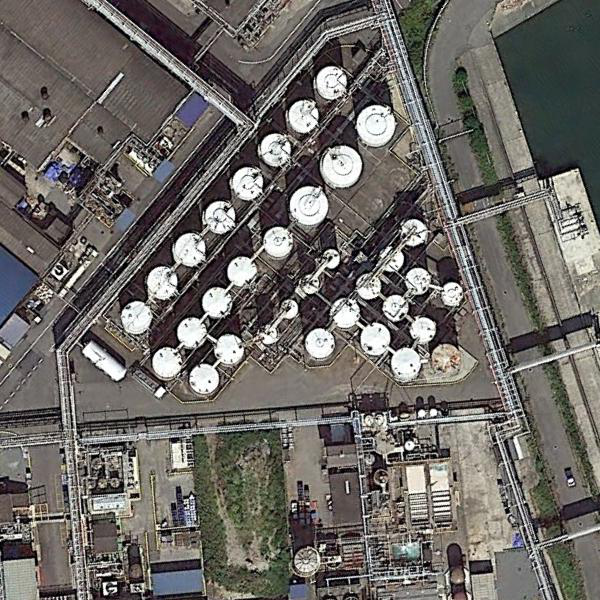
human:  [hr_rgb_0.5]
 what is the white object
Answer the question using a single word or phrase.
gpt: storage tank